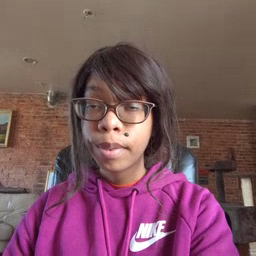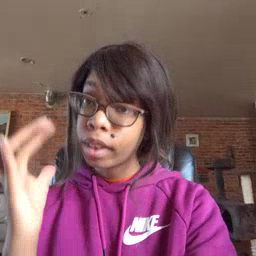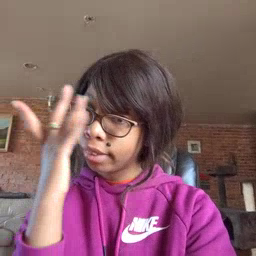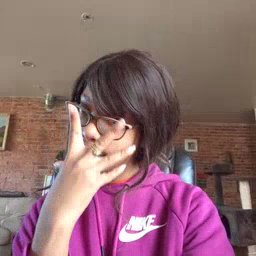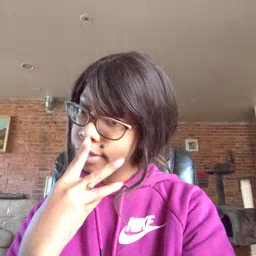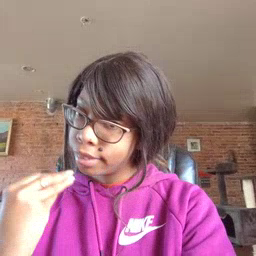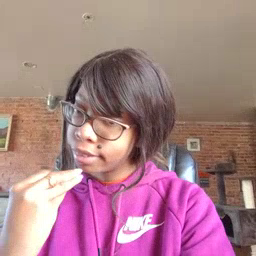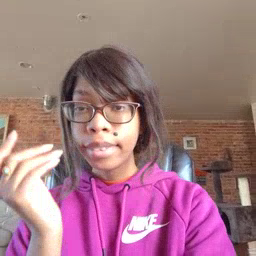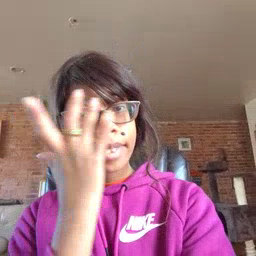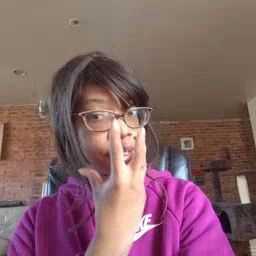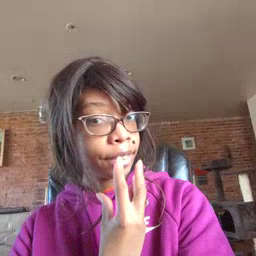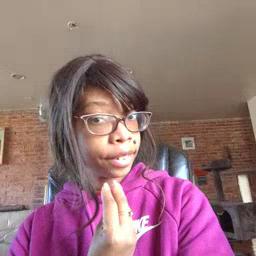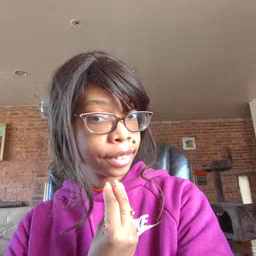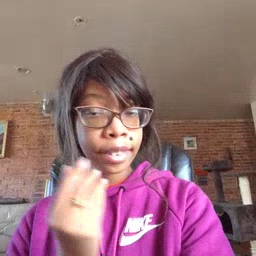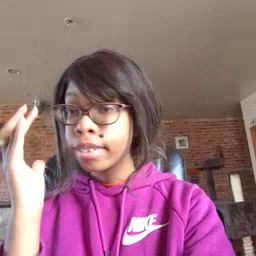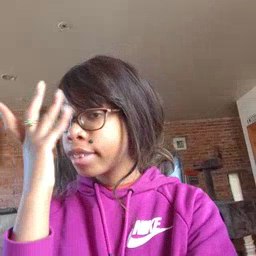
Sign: pretty